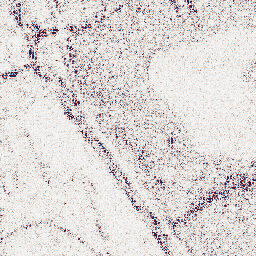
Category: wavelet
Decomposition family: wavelet_dwt
Decomposition parameters: wavelet: db8
level: 1
Upsampling method: edge_directed
Upsampling parameters: scale: 4
Upsampling scale: 4